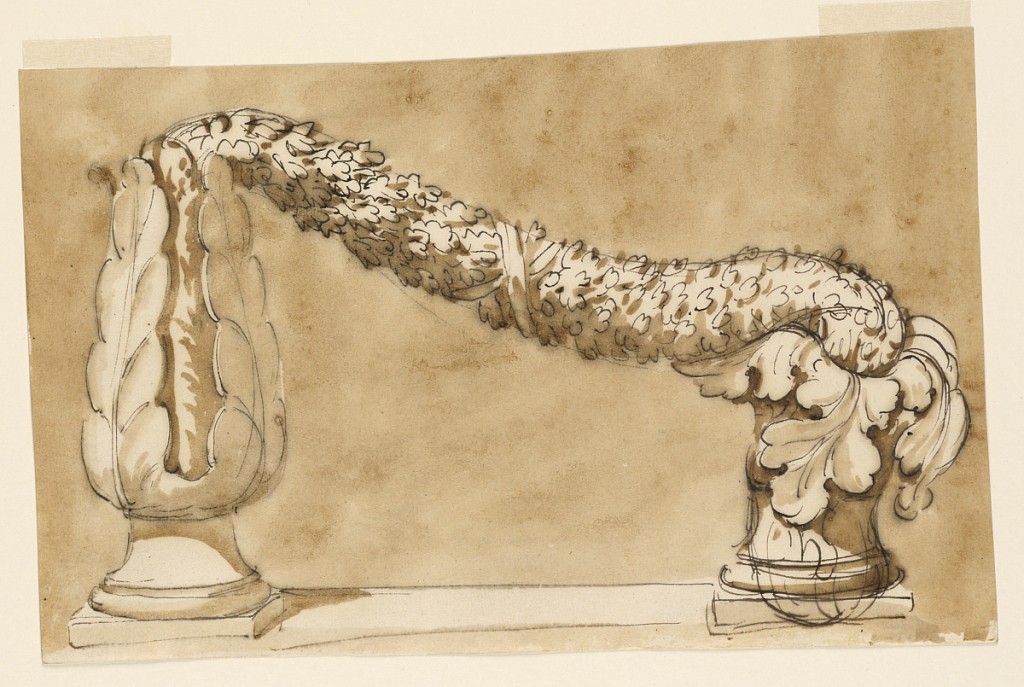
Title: Lower end of staircase railing
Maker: Giuseppe Barberi, Italian, 1746–1809
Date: ca. 1780
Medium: Pen and brown ink, brush and brown wash on off-white laid paper, lined
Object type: Drawing
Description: The calyx at left and a low baluster with a calyx on top at right are connected by a garland. Colored background.